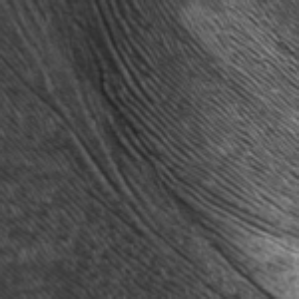
Label: frost